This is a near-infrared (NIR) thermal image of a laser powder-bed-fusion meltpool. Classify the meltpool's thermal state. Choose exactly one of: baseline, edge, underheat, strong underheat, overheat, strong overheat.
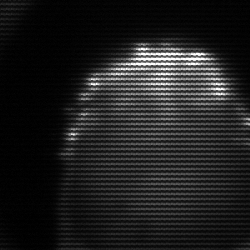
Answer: edge